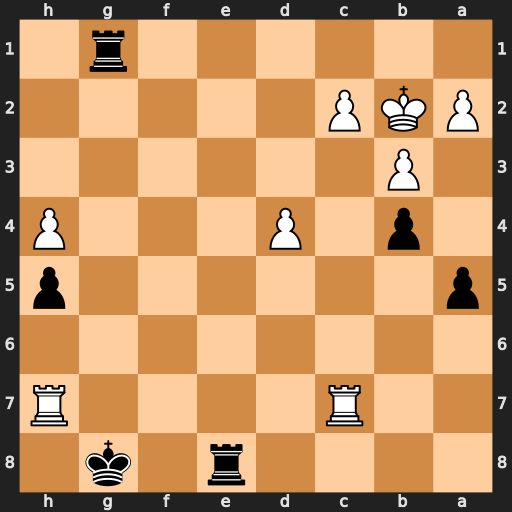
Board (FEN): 4r1k1/2R4R/8/p6p/1p1P3P/1P6/PKP5/6r1
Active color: b
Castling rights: -
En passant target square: -
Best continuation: Ree1 Rcg7+ Rxg7